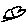
Label: bird